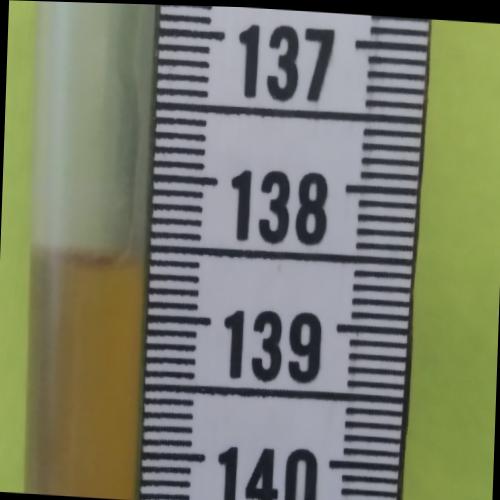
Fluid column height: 138.6 cm